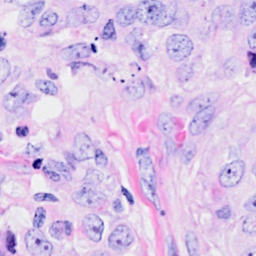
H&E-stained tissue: Breast